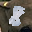
Label: 8